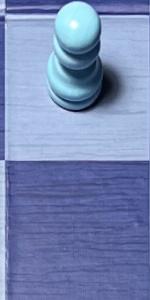
Label: Empty